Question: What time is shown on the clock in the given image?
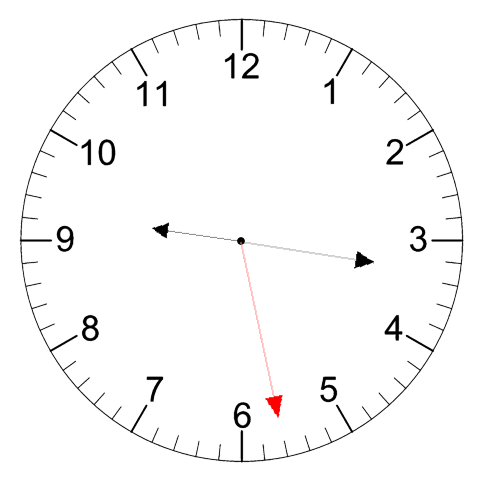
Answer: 09:16:28